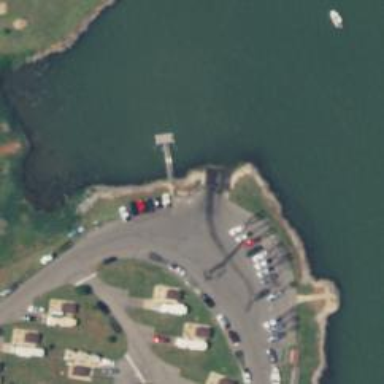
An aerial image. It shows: Man-made pier.